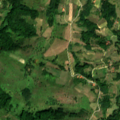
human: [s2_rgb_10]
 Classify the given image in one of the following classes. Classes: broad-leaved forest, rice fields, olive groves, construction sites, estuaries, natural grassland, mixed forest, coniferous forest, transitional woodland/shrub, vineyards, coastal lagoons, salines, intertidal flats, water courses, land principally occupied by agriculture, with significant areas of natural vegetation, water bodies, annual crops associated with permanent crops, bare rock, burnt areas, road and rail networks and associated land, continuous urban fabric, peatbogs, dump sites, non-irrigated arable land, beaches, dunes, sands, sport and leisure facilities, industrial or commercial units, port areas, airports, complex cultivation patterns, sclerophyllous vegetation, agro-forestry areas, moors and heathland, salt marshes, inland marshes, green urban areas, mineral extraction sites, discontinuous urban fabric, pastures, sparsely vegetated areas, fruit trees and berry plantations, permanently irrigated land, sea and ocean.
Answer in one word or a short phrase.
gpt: pastures, complex cultivation patterns, land principally occupied by agriculture, with significant areas of natural vegetation, broad-leaved forest, transitional woodland/shrub